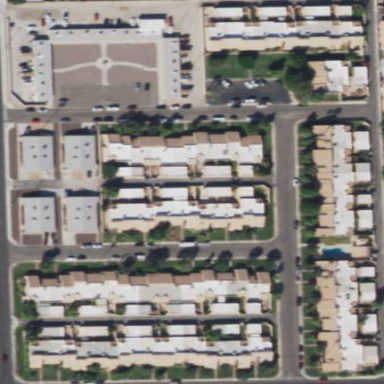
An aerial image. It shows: Residential area within neighborhood.